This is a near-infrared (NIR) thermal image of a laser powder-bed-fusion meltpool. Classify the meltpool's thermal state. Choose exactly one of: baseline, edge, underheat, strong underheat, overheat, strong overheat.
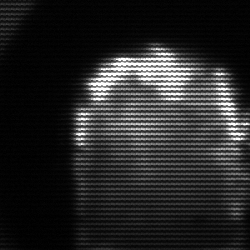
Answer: baseline